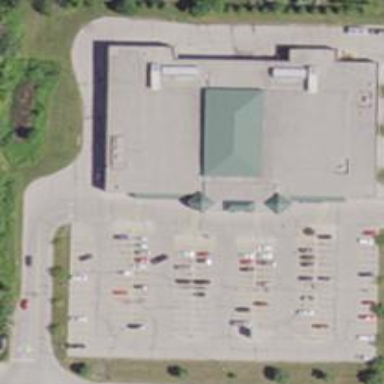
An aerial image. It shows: Supermarket.